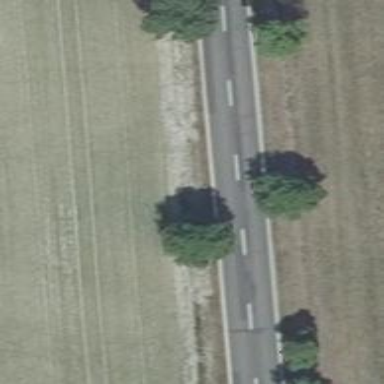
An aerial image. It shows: Deciduous broadleaved tree.